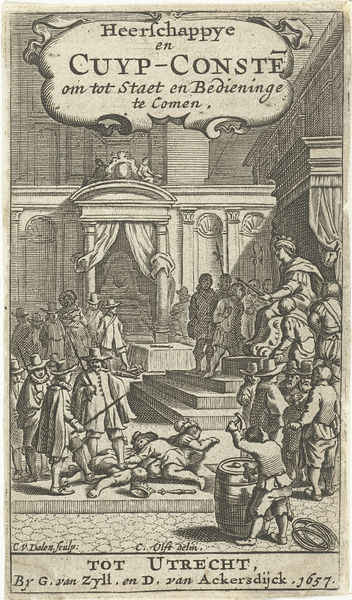
Titel: Koning op troon omringd door onderdanen en kuiper met vat
Künstler: Cornelis van (II) Dalen
Standort: Amsterdam
Institution: Rijksmuseum
Schlagwörter: menschen, hüte, säulen, ansammlung, hochformat, tot, bild, vorhang, schrift, saal, treppe, könig, thron, tor, druck, schwarzweiss, stich, titelblatt, fass, kapitelle, königssaal, utrecht, zyll